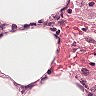
Metastatic tissue present: no